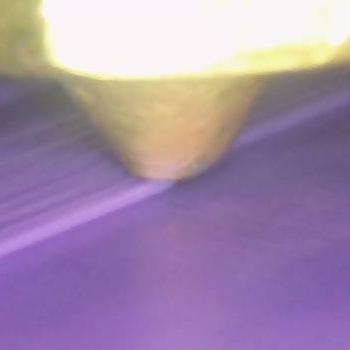
Flow rate: 54%